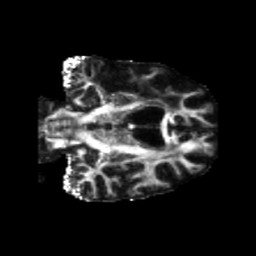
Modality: FA
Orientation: coronal
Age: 56
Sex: male
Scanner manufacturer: siemens
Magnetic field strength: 3 T
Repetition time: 5.25 s
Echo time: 0.08 s